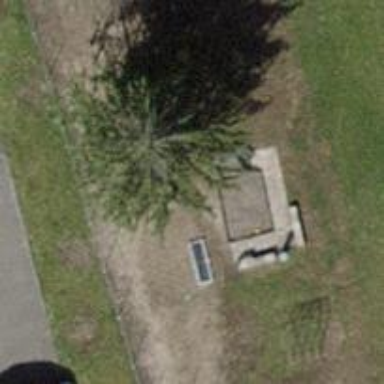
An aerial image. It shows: Sandpit at the playground.